Field crop: maize
Growth stage: 2
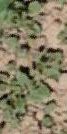
Species: convolvulus